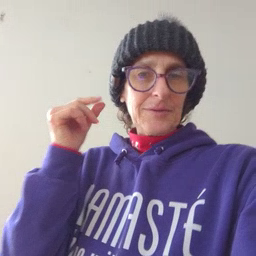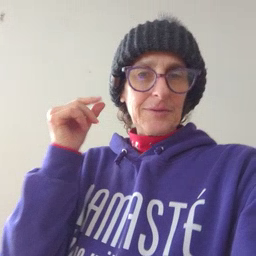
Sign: ear